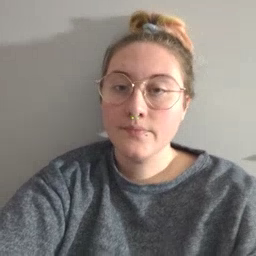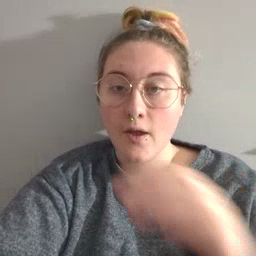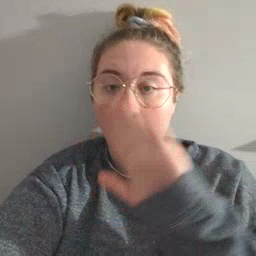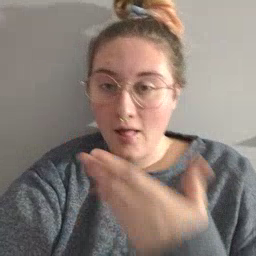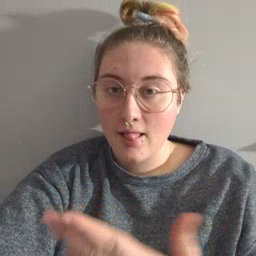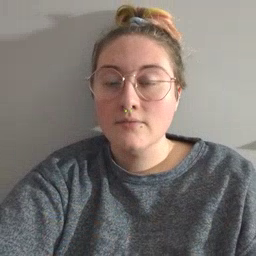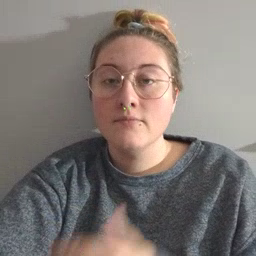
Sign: all